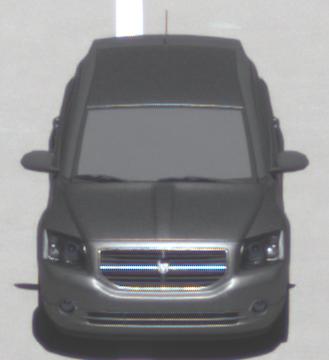
Make: Dodge
Model: Caliber 1.8
Detailed model: Caliber
Model produced from: 2006/06
Model produced until: 2009/03
Doors: 5
Color: gray
Road condition: dry road
Daytime: midday
Contrast: high contrast